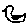
Label: bird